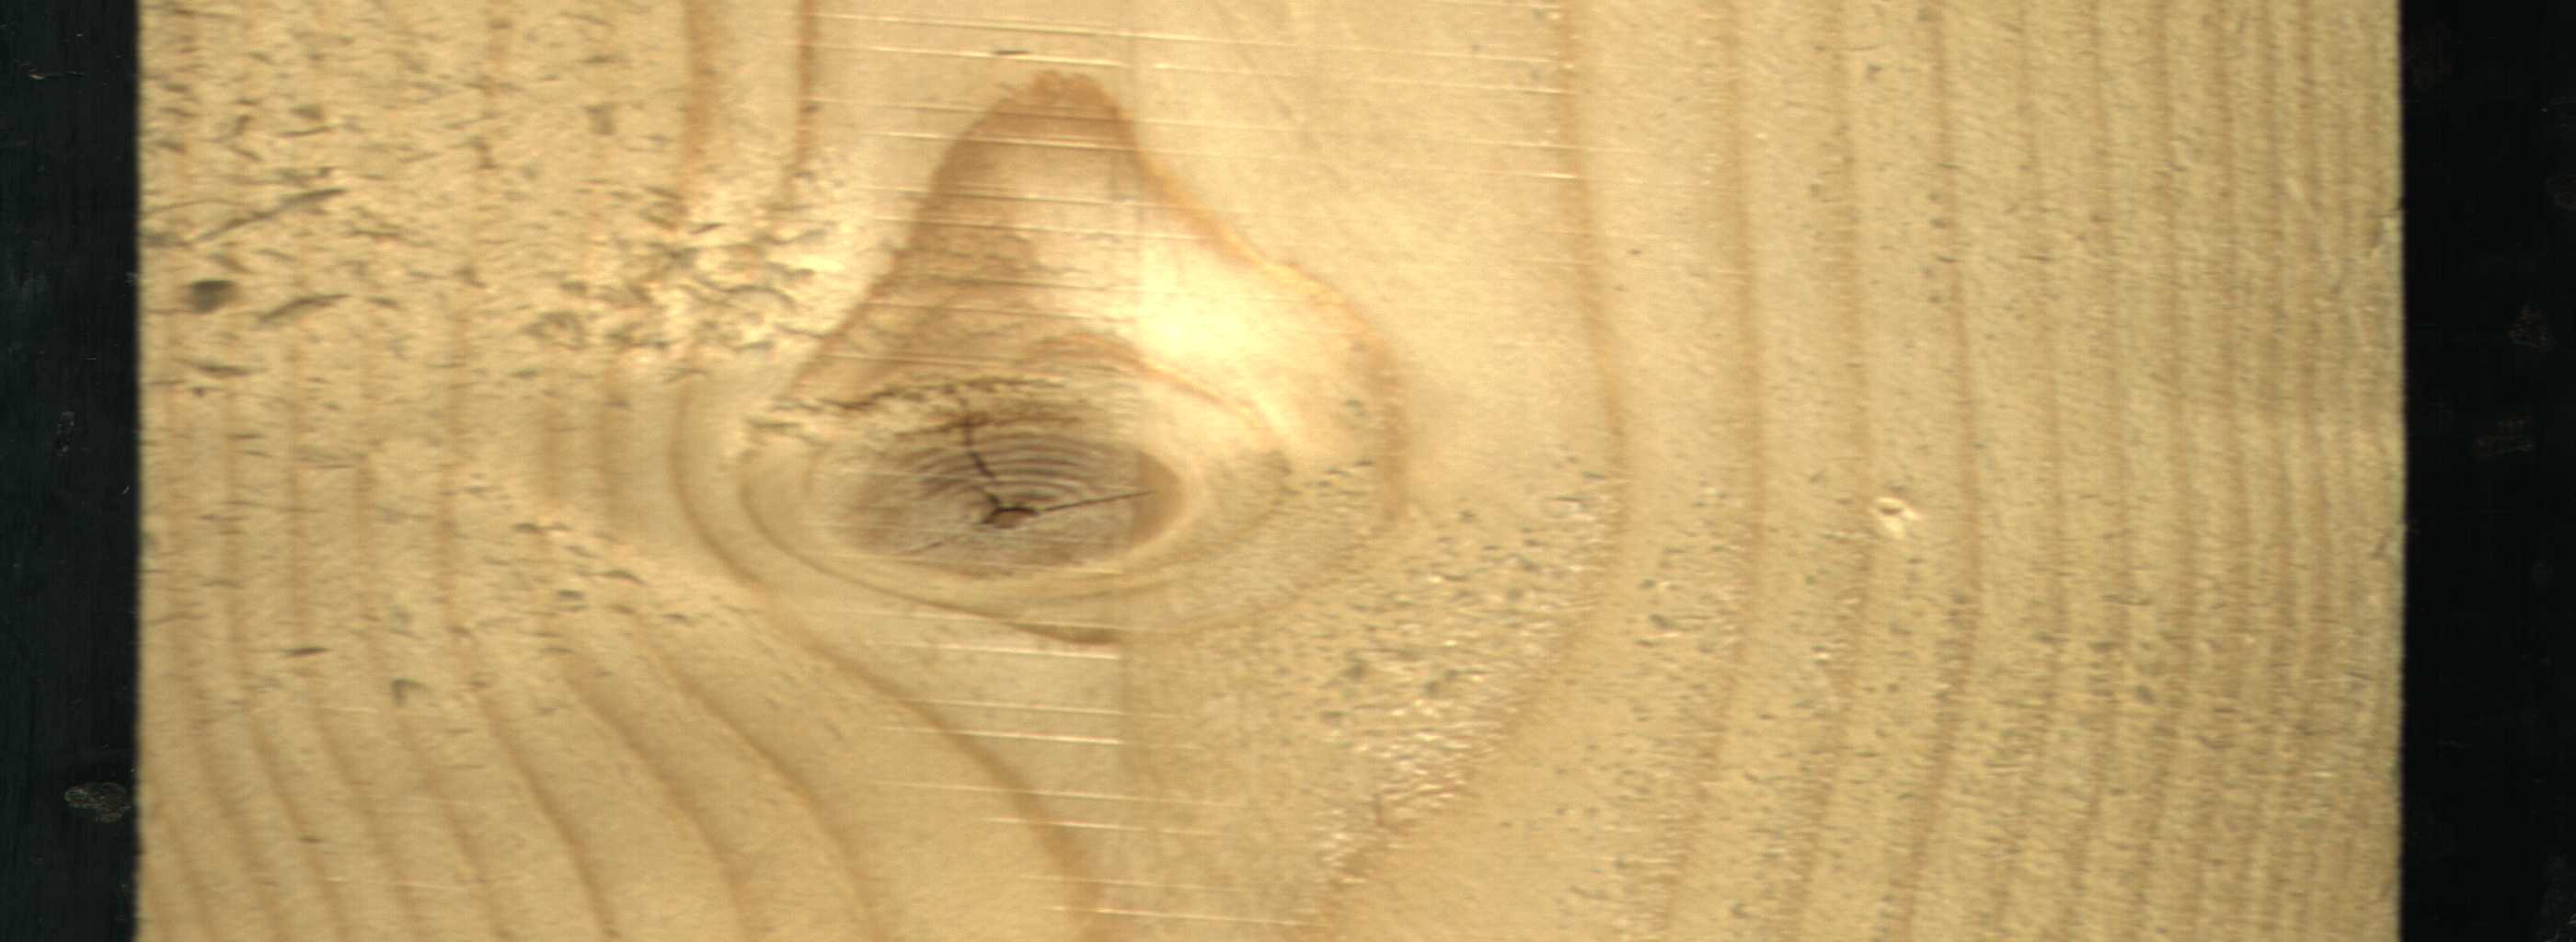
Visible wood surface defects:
knot_with_crack